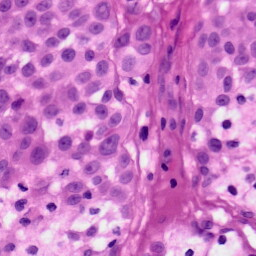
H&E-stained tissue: Skin